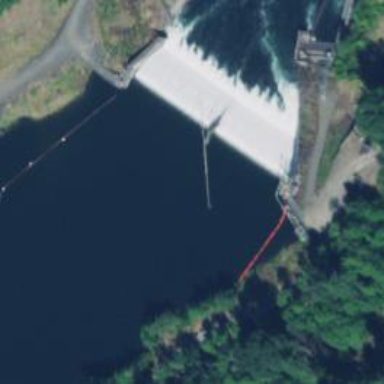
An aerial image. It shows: Dam across waterway.